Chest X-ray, AP view. Patient: 52 years old, sex M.
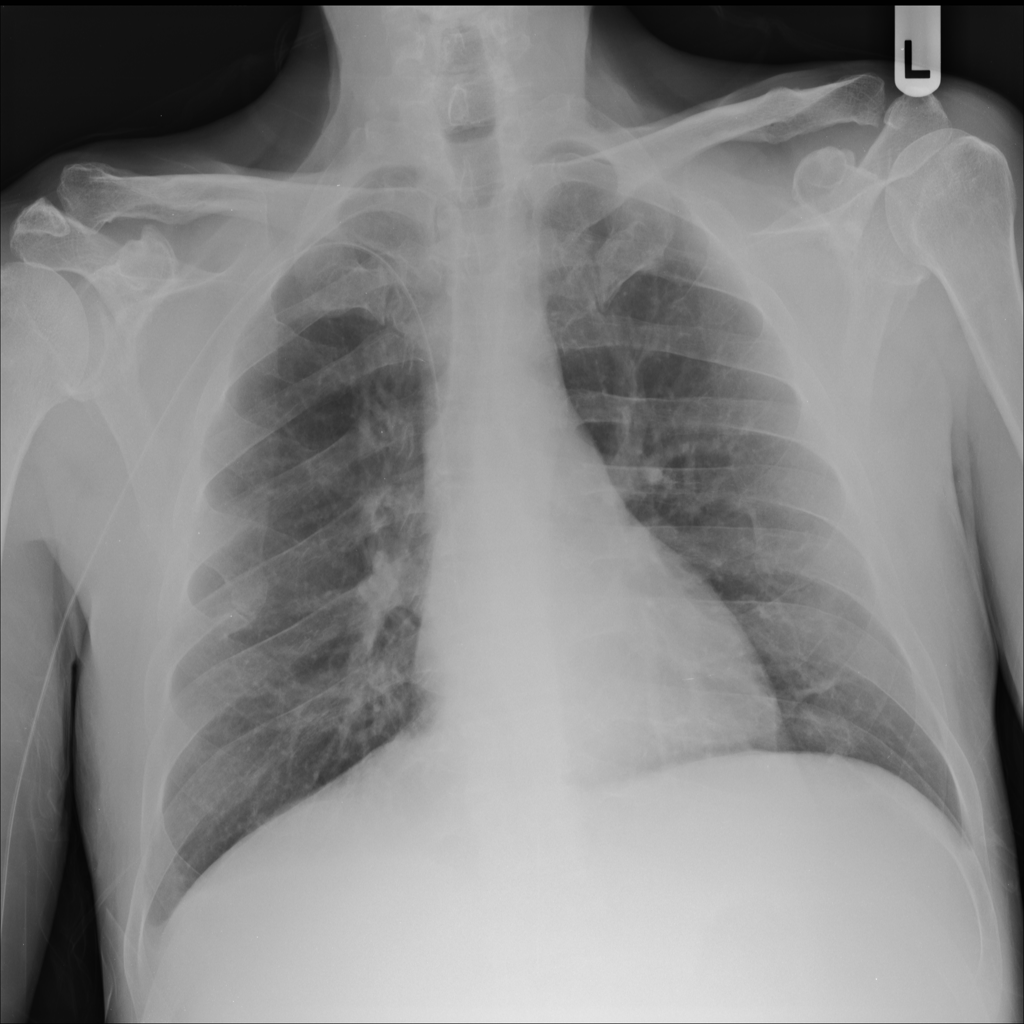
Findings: No Finding